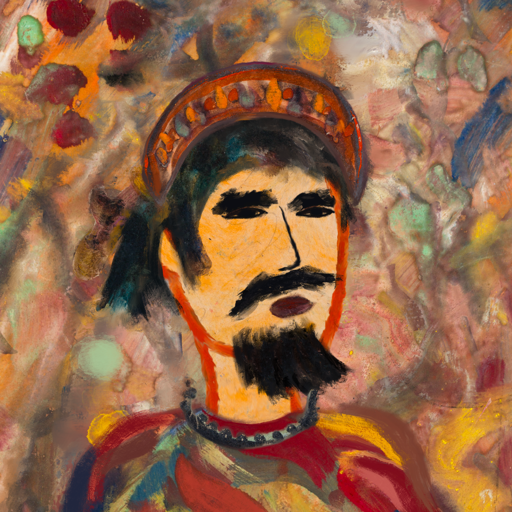
Background: Mother_And_Son_Mother, Head And Neck Side: Experience, Face Side: Mosgoul, Bust: Mother_And_Son_Son, Hair Side: Pipe, Head Accessory: Hypocrite, Second Necklace: Blank, Necklace: Childish, Baby: Blank